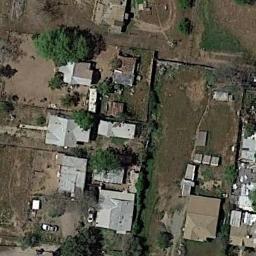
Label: medium_residential